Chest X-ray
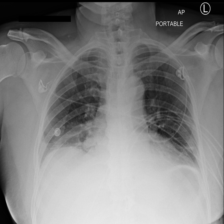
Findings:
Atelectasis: positive
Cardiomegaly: negative
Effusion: positive
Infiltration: negative
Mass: negative
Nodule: negative
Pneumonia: negative
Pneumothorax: negative
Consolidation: negative
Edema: negative
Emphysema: negative
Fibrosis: negative
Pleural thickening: negative
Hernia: negative